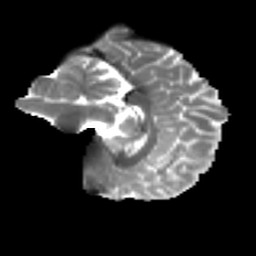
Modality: T2w
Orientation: sagittal
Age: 30
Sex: female
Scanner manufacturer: ge
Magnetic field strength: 3 T
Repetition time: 7.8 s
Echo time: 0.0606 s